Question: I'm trying to implement a simple guestbook.

When user clicks "Submit", the 'UnregisteredUserPost' CDI bean is supposed to be instantiated. However, instead I get the following exception:
'''
javax.servlet.ServletException: /guestbook.xhtml @11,57 value="#{unregisteredUserPost.name}": Target Unreachable, identifier 'unregisteredUserPost' resolved to null
'''
I will appreaciate if you help me to find the root cause of the problem.
'''
<?xml version="1.0" encoding="UTF-8"?>
<!DOCTYPE html>
<html xmlns="http://www.w3.org/1999/xhtml" xmlns:h="http://xmlns.jcp.org/jsf/html">
<h:head>
<title>#{msg.page_title}</title>
<link rel="stylesheet" type="text/css" href="css.css"/>
</h:head>
<h:body>
<h:form>
<h:outputText value="#{msg.your_name}&#160;"/>
<h:inputText value="#{unregisteredUserPost.name}"/>
<br/><br/>
<h:outputText value="#{msg.your_msg}"/>
<br/>
<h:inputTextarea
rows="5" cols="100" value="#{unregisteredUserPost.content}"/>
<br/><br/>
<h:commandButton
value="#{msg.submit}" action="#{unregisteredUserPost}"/>
</h:form>
</h:body>
</html>
'''
'''
package learning.javaee.guestbook;
import java.time.OffsetDateTime;
import javax.enterprise.context.SessionScoped;
import javax.inject.Named;
@Named
@SessionScoped
public class UnregisteredUserPost extends AbstractPost {
private String name;
private OffsetDateTime dateTime;
public UnregisteredUserPost() {}
public String getName() {
return name;
}
public void setName(String name) {
this.name = name;
}
public OffsetDateTime getDateTime() {
return dateTime;
}
public void setDateTime(OffsetDateTime dateTime) {
this.dateTime = dateTime;
}
}
'''
'''
package learning.javaee.guestbook;
import java.io.Serializable;
import java.util.logging.Logger;
import javax.inject.Inject;
import javax.inject.Named;
import javax.interceptor.AroundConstruct;
import javax.interceptor.InvocationContext;
@Named
public abstract class AbstractPost implements Serializable {
private String content;
@Inject
private static Logger log;
@AroundConstruct
private void logConstruction(InvocationContext ic) {
try {
ic.proceed();
log.fine("Created " + getClass().getName());
} catch (Exception e) {
log.severe(e.toString());
}
}
public String getContent() {
return content;
}
public void setContent(String content) {
this.content = content;
}
}
'''
'''
<?xml version="1.0" encoding="UTF-8"?>
<beans xmlns="http://java.sun.com/xml/ns/javaee"
xmlns:xsi="http://www.w3.org/2001/XMLSchema-instance"
xsi:schemaLocation="http://java.sun.com/xml/ns/javaee
http://java.sun.com/xml/ns/javaee/beans_1_0.xsd">
</beans>
'''
'''
<?xml version="1.0" encoding="UTF-8"?>
<web-app xmlns:xsi="http://www.w3.org/2001/XMLSchema-instance"
xmlns="http://xmlns.jcp.org/xml/ns/javaee"
xsi:schemaLocation="http://xmlns.jcp.org/xml/ns/javaee
http://xmlns.jcp.org/xml/ns/javaee/web-app_3_1.xsd"
id="WebApp_ID"
version="3.1">
<display-name>guestbook1</display-name>
<welcome-file-list>
<welcome-file>guestbook.xhtml</welcome-file>
</welcome-file-list>
<servlet>
<servlet-name>Faces Servlet</servlet-name>
<servlet-class>javax.faces.webapp.FacesServlet</servlet-class>
<load-on-startup>1</load-on-startup>
</servlet>
<servlet-mapping>
<servlet-name>Faces Servlet</servlet-name>
<url-pattern>*.xhtml</url-pattern>
</servlet-mapping>
</web-app>
'''
'''
<?xml version="1.0" encoding="UTF-8"?>
<faces-config xmlns="http://xmlns.jcp.org/xml/ns/javaee"
xmlns:xsi="http://www.w3.org/2001/XMLSchema-instance"
xsi:schemaLocation="http://xmlns.jcp.org/xml/ns/javaee
http://xmlns.jcp.org/xml/ns/javaee/web-facesconfig_2_2.xsd"
version="2.2">
<application>
<locale-config>
<default-locale>en</default-locale>
</locale-config>
<resource-bundle>
<base-name>MessagesBundle</base-name>
<var>msg</var>
</resource-bundle>
</application>
</faces-config>
'''
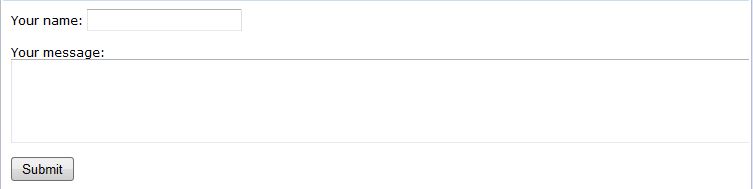
Answer: Looks like you're missing 'bean-discovery-mode="all"' in your . CDI needs this directive to inject the bean, from your explicit archive.
- <URL>